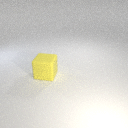
large yellow rubber cube